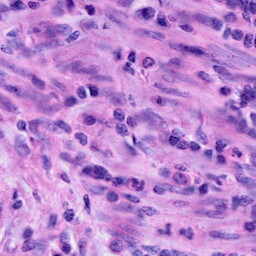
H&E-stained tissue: Cervix